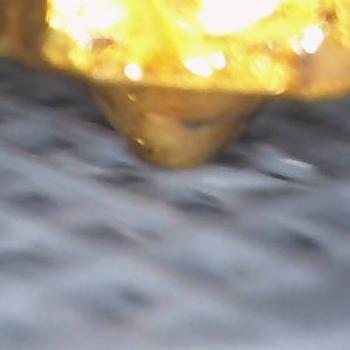
Flow rate: 235%